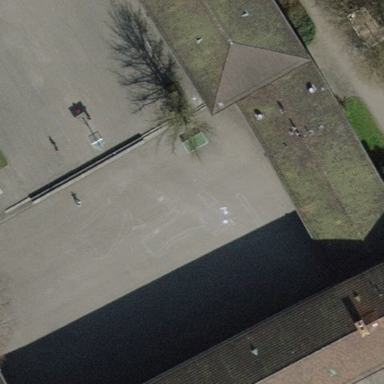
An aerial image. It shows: School building.